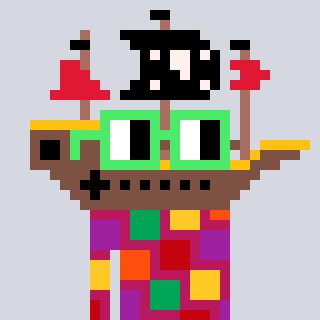
a pixel art character with square light green glasses, a pirateship-shaped head and a darkpink-colored body on a cool background